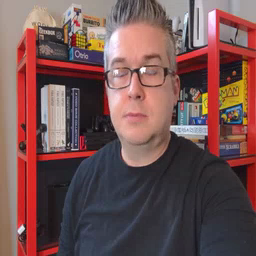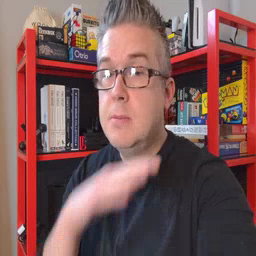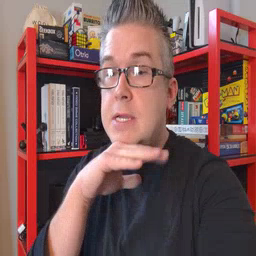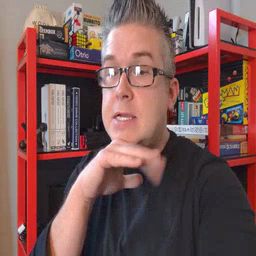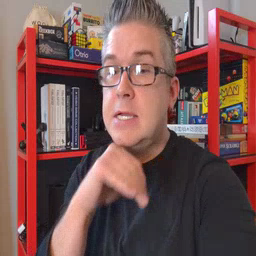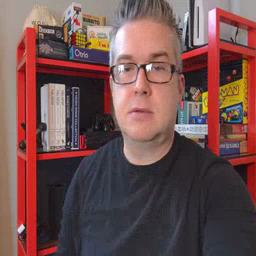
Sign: pig